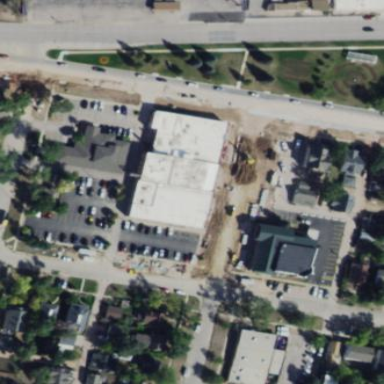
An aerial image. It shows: Retail building.